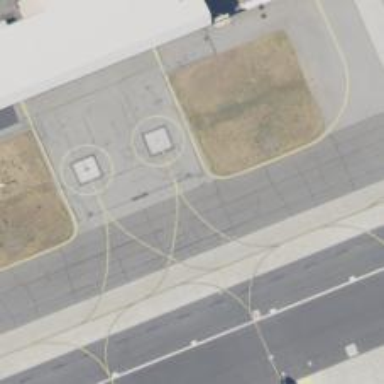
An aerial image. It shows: Image of taxiway at airport.